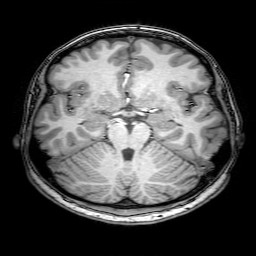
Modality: T1w
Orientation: coronal